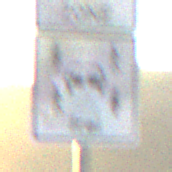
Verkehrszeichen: CarsharingfahrzeugeFrei
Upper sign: BeginnEingeschraenktesHalteverbotZone
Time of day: SunriseSunset
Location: Outdoor (Nature)
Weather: Clear
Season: NotSpecified
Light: Natural